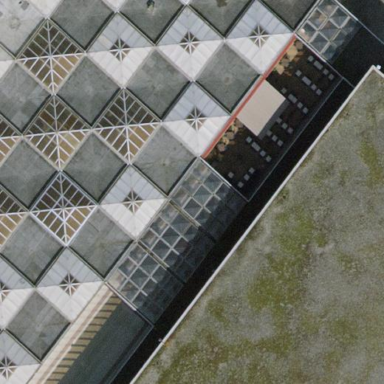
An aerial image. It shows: View of roof of building.